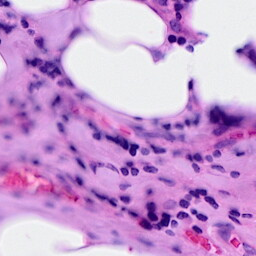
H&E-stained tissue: Breast